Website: bh-photo
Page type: address-validator
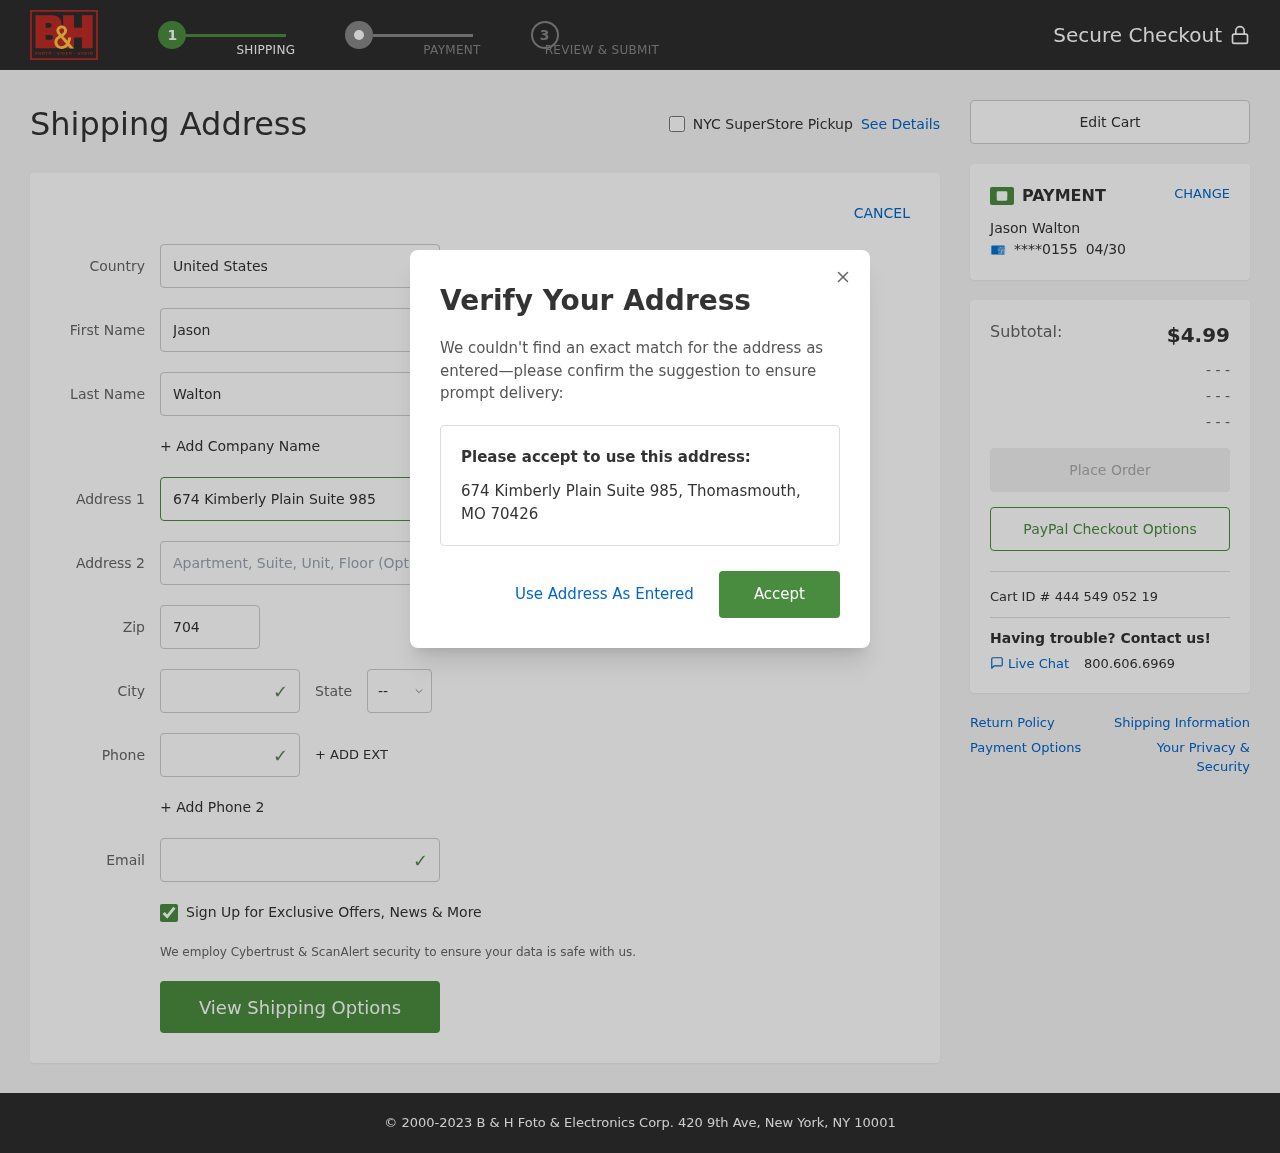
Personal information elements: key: PII_CARD_EXPIRY
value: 04/30
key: PII_CARD_LAST4
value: ****0155
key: PII_CITY
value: Thomasmouth
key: PII_COUNTRY
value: United States
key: PII_EMAIL
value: jason.walton@yahoo.com
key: PII_FIRSTNAME
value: Jason
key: PII_FULLNAME
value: Jason Walton
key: PII_LASTNAME
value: Walton
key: PII_PHONE
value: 4529187743
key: PII_POSTCODE
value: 70426
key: PII_STATE_ABBR
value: MO
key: PII_STREET
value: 674 Kimberly Plain Suite 985
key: PII_CITY_STATE_ZIP
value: Thomasmouth, MO 70426
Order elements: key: ORDER_SUBTOTAL
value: $4.99
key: ORDER_ID
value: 444 549 052 19